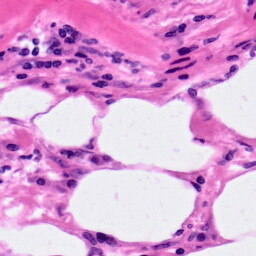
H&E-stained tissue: Pancreatic